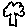
Label: tree